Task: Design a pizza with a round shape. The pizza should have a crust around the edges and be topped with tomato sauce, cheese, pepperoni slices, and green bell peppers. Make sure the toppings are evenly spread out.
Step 668:
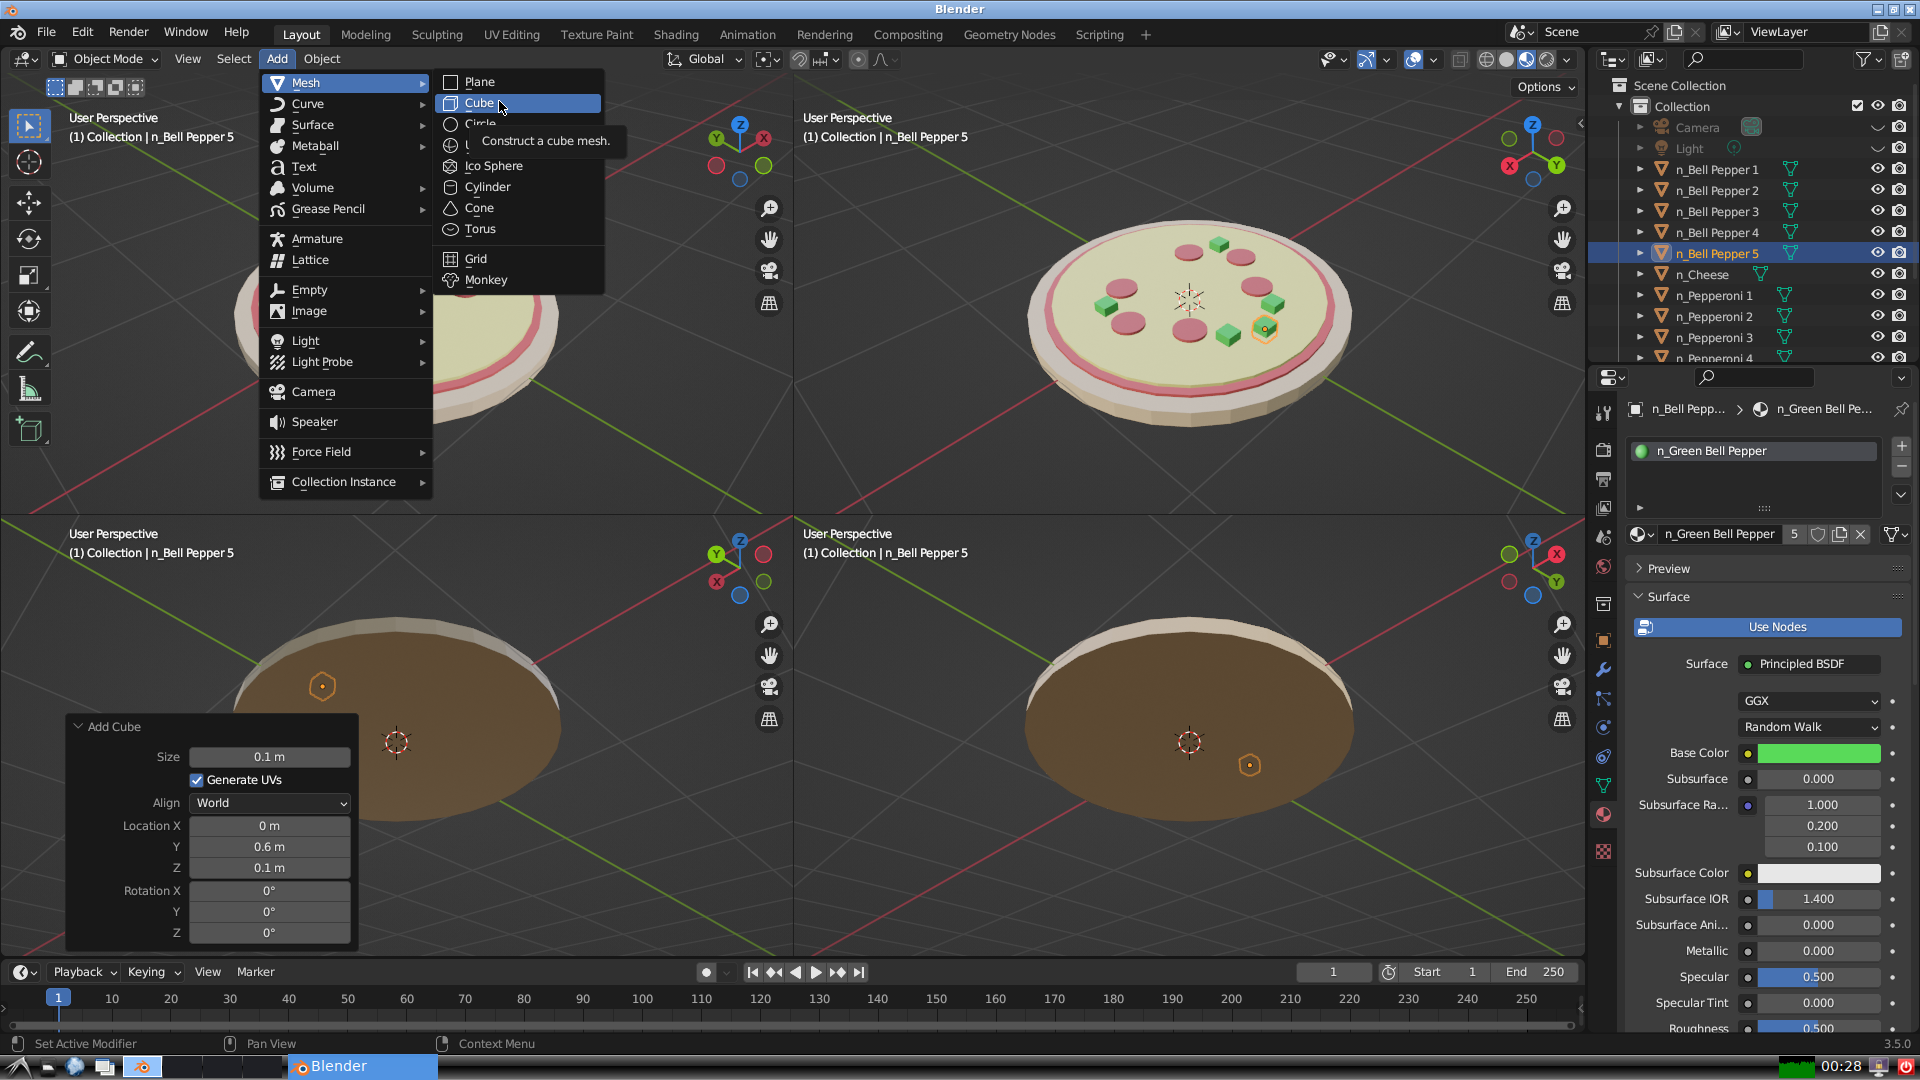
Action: click: no